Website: crate-barrel
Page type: delivery-shipping
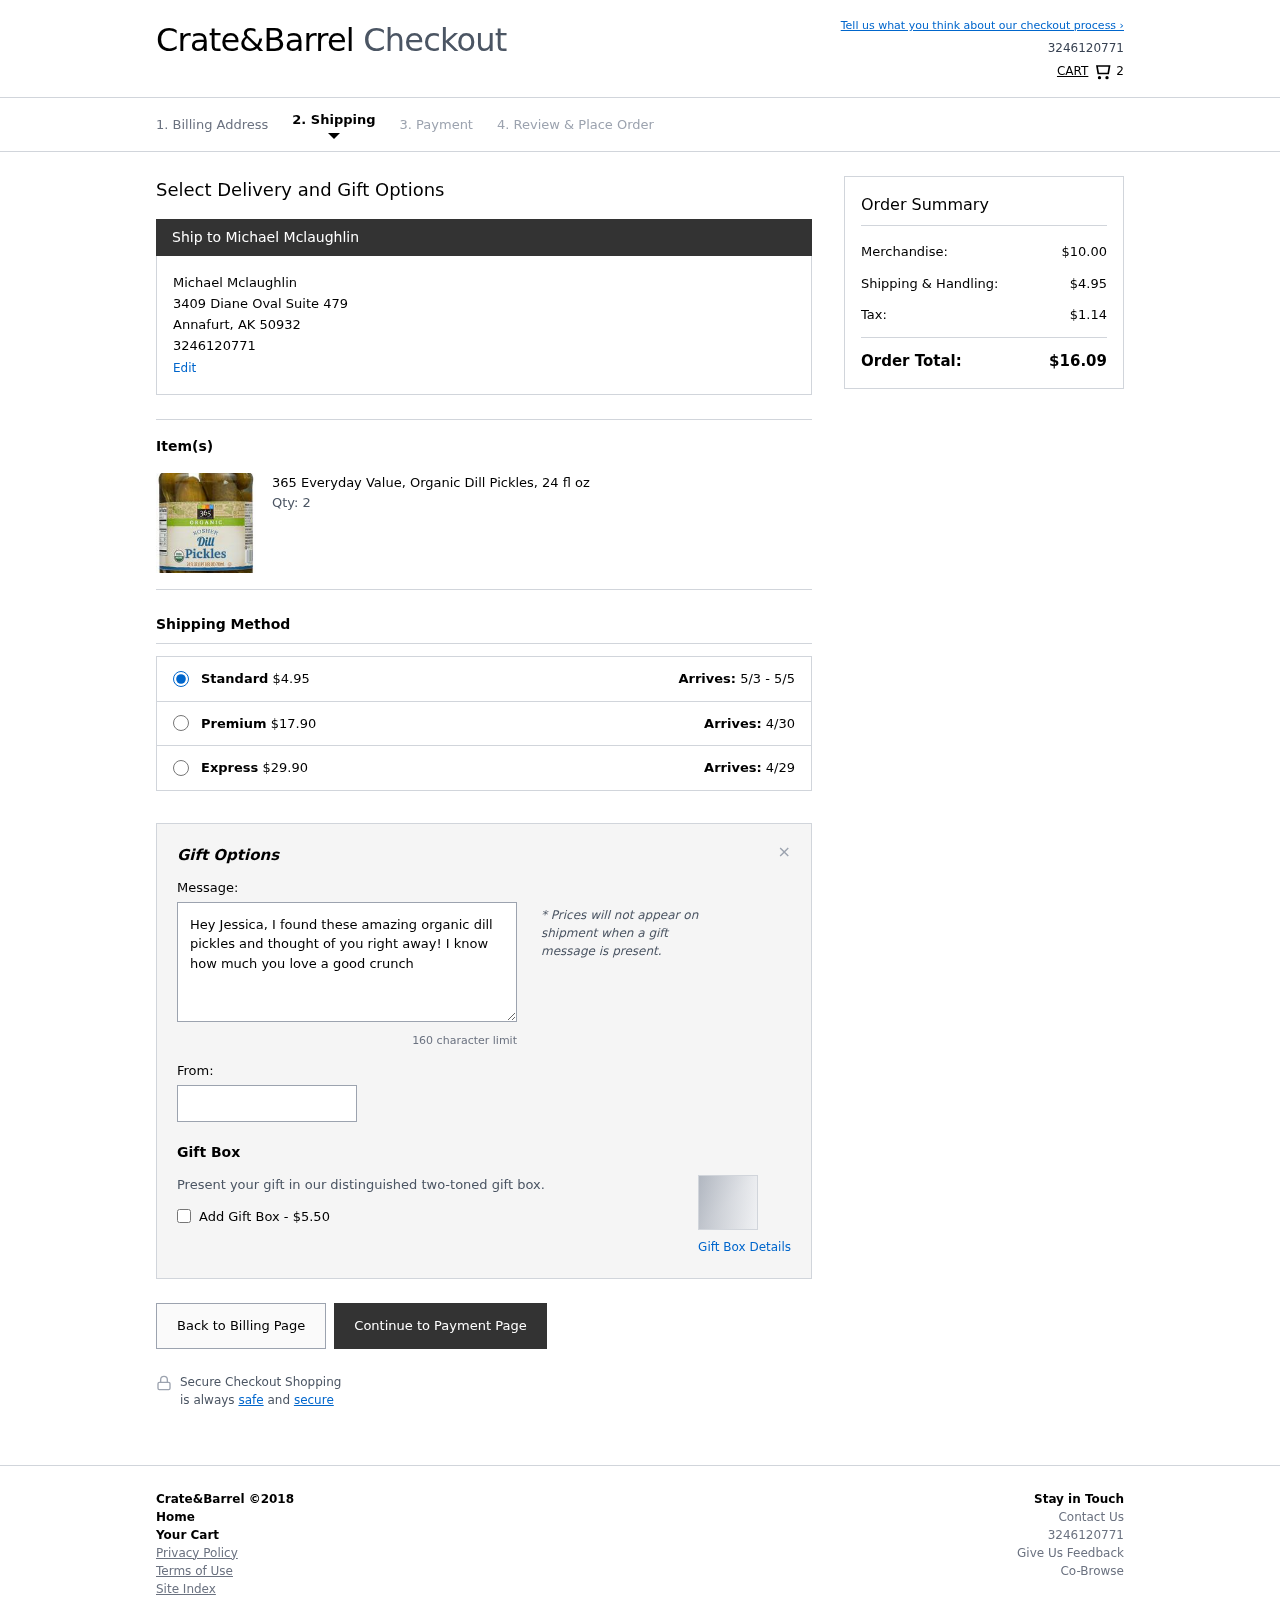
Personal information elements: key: PII_CITY
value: Annafurt
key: PII_FULLNAME
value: Michael Mclaughlin
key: PII_PHONE
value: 3246120771
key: PII_POSTCODE
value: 50932
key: PII_STATE_ABBR
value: AK
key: PII_STREET
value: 3409 Diane Oval Suite 479
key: PII_FIRSTNAME
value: Michael
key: PII_LASTNAME
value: Mclaughlin
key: PII_FULLNAME2
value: Michael Mclaughlin
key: PII_FULLNAME3
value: Michael Mclaughlin
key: PII_FIRSTNAME2
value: Michael
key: PII_FIRSTNAME3
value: Michael
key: PII_LASTNAME2
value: Mclaughlin
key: PII_LASTNAME3
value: Mclaughlin
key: PII_FIRSTNAME_DERIVED
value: Michael
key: PII_LASTNAME_DERIVED
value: Mclaughlin
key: PII_FULLNAME_DERIVED
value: Michael Mclaughlin
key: PII_NAME_FULL_DERIVED
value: Michael Mclaughlin
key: PII_PHONE_LINE
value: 0771
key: PII_PHONE_SUFFIX
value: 0771
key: PII_PHONE2
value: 3246120771
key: PII_PHONE3
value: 3246120771
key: PII_PHONE_NUMERIC
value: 3246120771
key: PII_PHONE2_NUMERIC
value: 3246120771
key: PII_PHONE3_NUMERIC
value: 3246120771
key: PII_PHONE_DIGITS
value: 3246120771
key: PII_PHONE_LAST4
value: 0771
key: PII_GIFT_MESSAGE
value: Hey Jessica, I found these amazing organic dill pickles and thought of you right away! I know how much you love a good crunch, so I hope they add a little extra flavor to your next snack. Enjoy!
Michael
Product elements: key: PRODUCT1_NAME
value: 365 Everyday Value, Organic Dill Pickles, 24 fl oz
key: PRODUCT1_QUANTITY
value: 2
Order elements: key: ORDER_NUM_ITEMS
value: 2
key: ORDER_SHIPPING_COST
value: $4.95
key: ORDER_DELIVERY_DATE
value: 5/3 - 5/5
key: PREMIUM_SHIPPING_COST
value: $17.90
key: PREMIUM_DELIVERY_DATE
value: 4/30
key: EXPRESS_SHIPPING_COST
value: $29.90
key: EXPRESS_DELIVERY_DATE
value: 4/29
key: ORDER_SUBTOTAL
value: $10.00
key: ORDER_SHIPPING_COST2
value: $4.95
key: ORDER_TAX
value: $1.14
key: ORDER_TOTAL
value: $16.09